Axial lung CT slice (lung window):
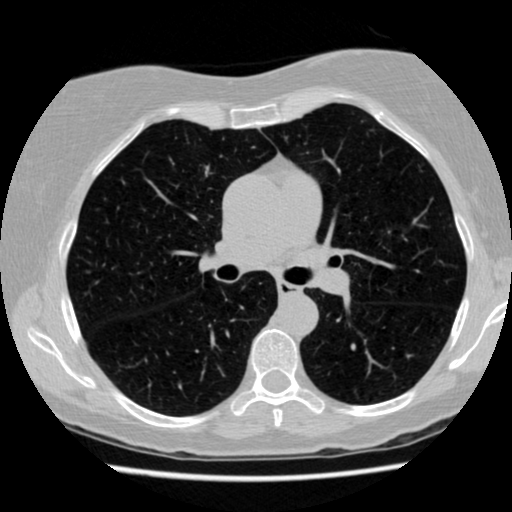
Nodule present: no